Brain MRI, modality: hrT2
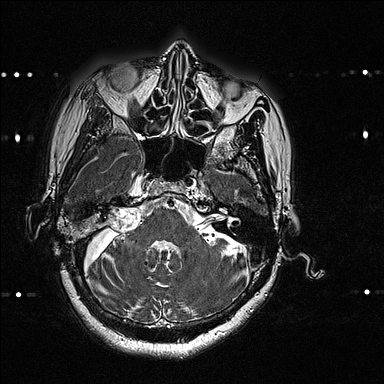